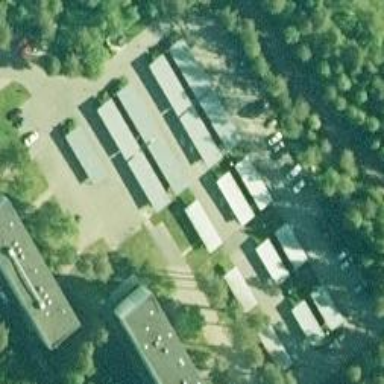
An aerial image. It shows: Parking area with surface.